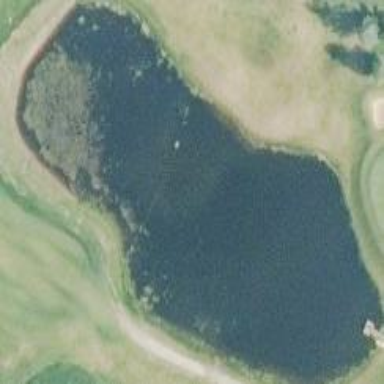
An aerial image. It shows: Water hazard in golf course. The hazard is natural water feature.